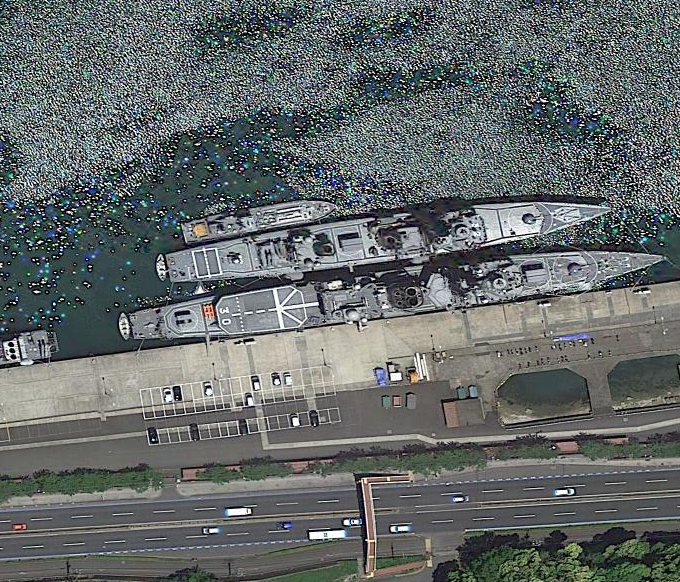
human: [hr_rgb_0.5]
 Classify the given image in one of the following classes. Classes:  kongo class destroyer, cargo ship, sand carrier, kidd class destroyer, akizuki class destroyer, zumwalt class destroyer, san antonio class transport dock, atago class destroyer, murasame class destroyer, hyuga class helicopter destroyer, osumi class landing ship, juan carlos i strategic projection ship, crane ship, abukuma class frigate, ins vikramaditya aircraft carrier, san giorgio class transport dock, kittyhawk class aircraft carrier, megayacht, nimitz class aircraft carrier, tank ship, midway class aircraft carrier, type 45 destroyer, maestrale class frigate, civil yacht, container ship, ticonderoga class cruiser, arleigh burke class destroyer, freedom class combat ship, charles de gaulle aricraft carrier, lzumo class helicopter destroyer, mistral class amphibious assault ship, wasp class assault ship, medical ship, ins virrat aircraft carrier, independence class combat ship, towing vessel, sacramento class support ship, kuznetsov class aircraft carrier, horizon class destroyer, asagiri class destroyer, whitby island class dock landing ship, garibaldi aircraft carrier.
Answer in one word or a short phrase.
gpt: Abukuma class frigate